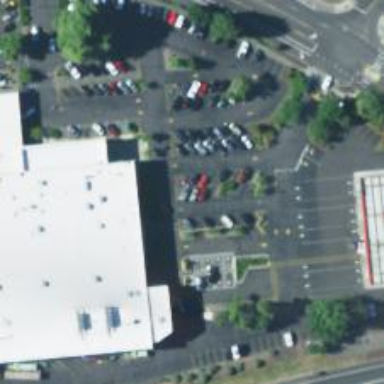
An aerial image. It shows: Parking space.